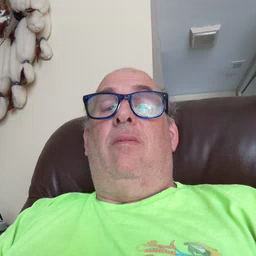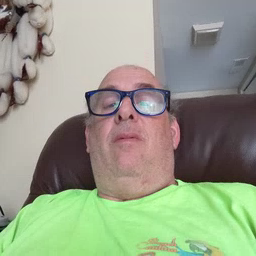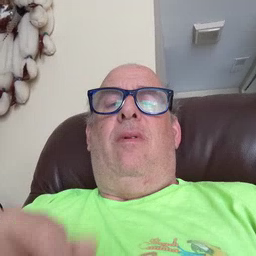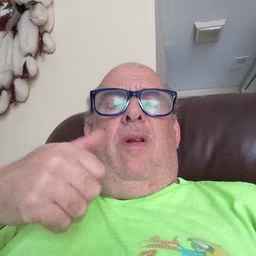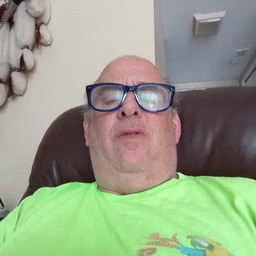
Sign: hide